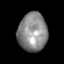
Tissue: skin
Cell type: Epithelial cells
Senescence score: 0.8467
Nuclear area (px): 1102
Mean DAPI intensity: 137.669